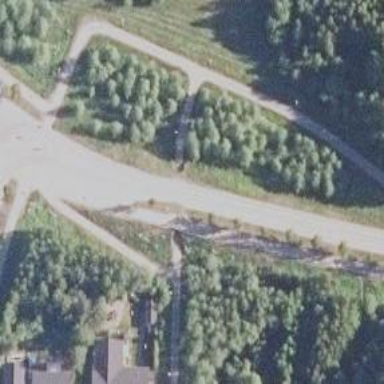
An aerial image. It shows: Tertiary road.